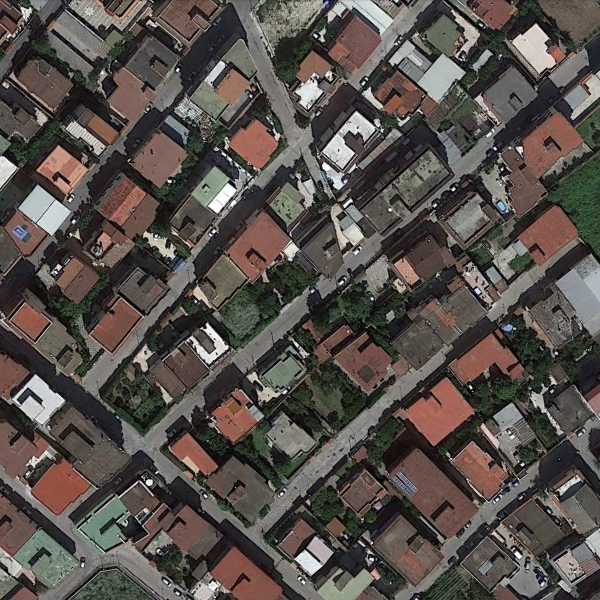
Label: DenseResidential